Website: home-depot
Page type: newsletter-management
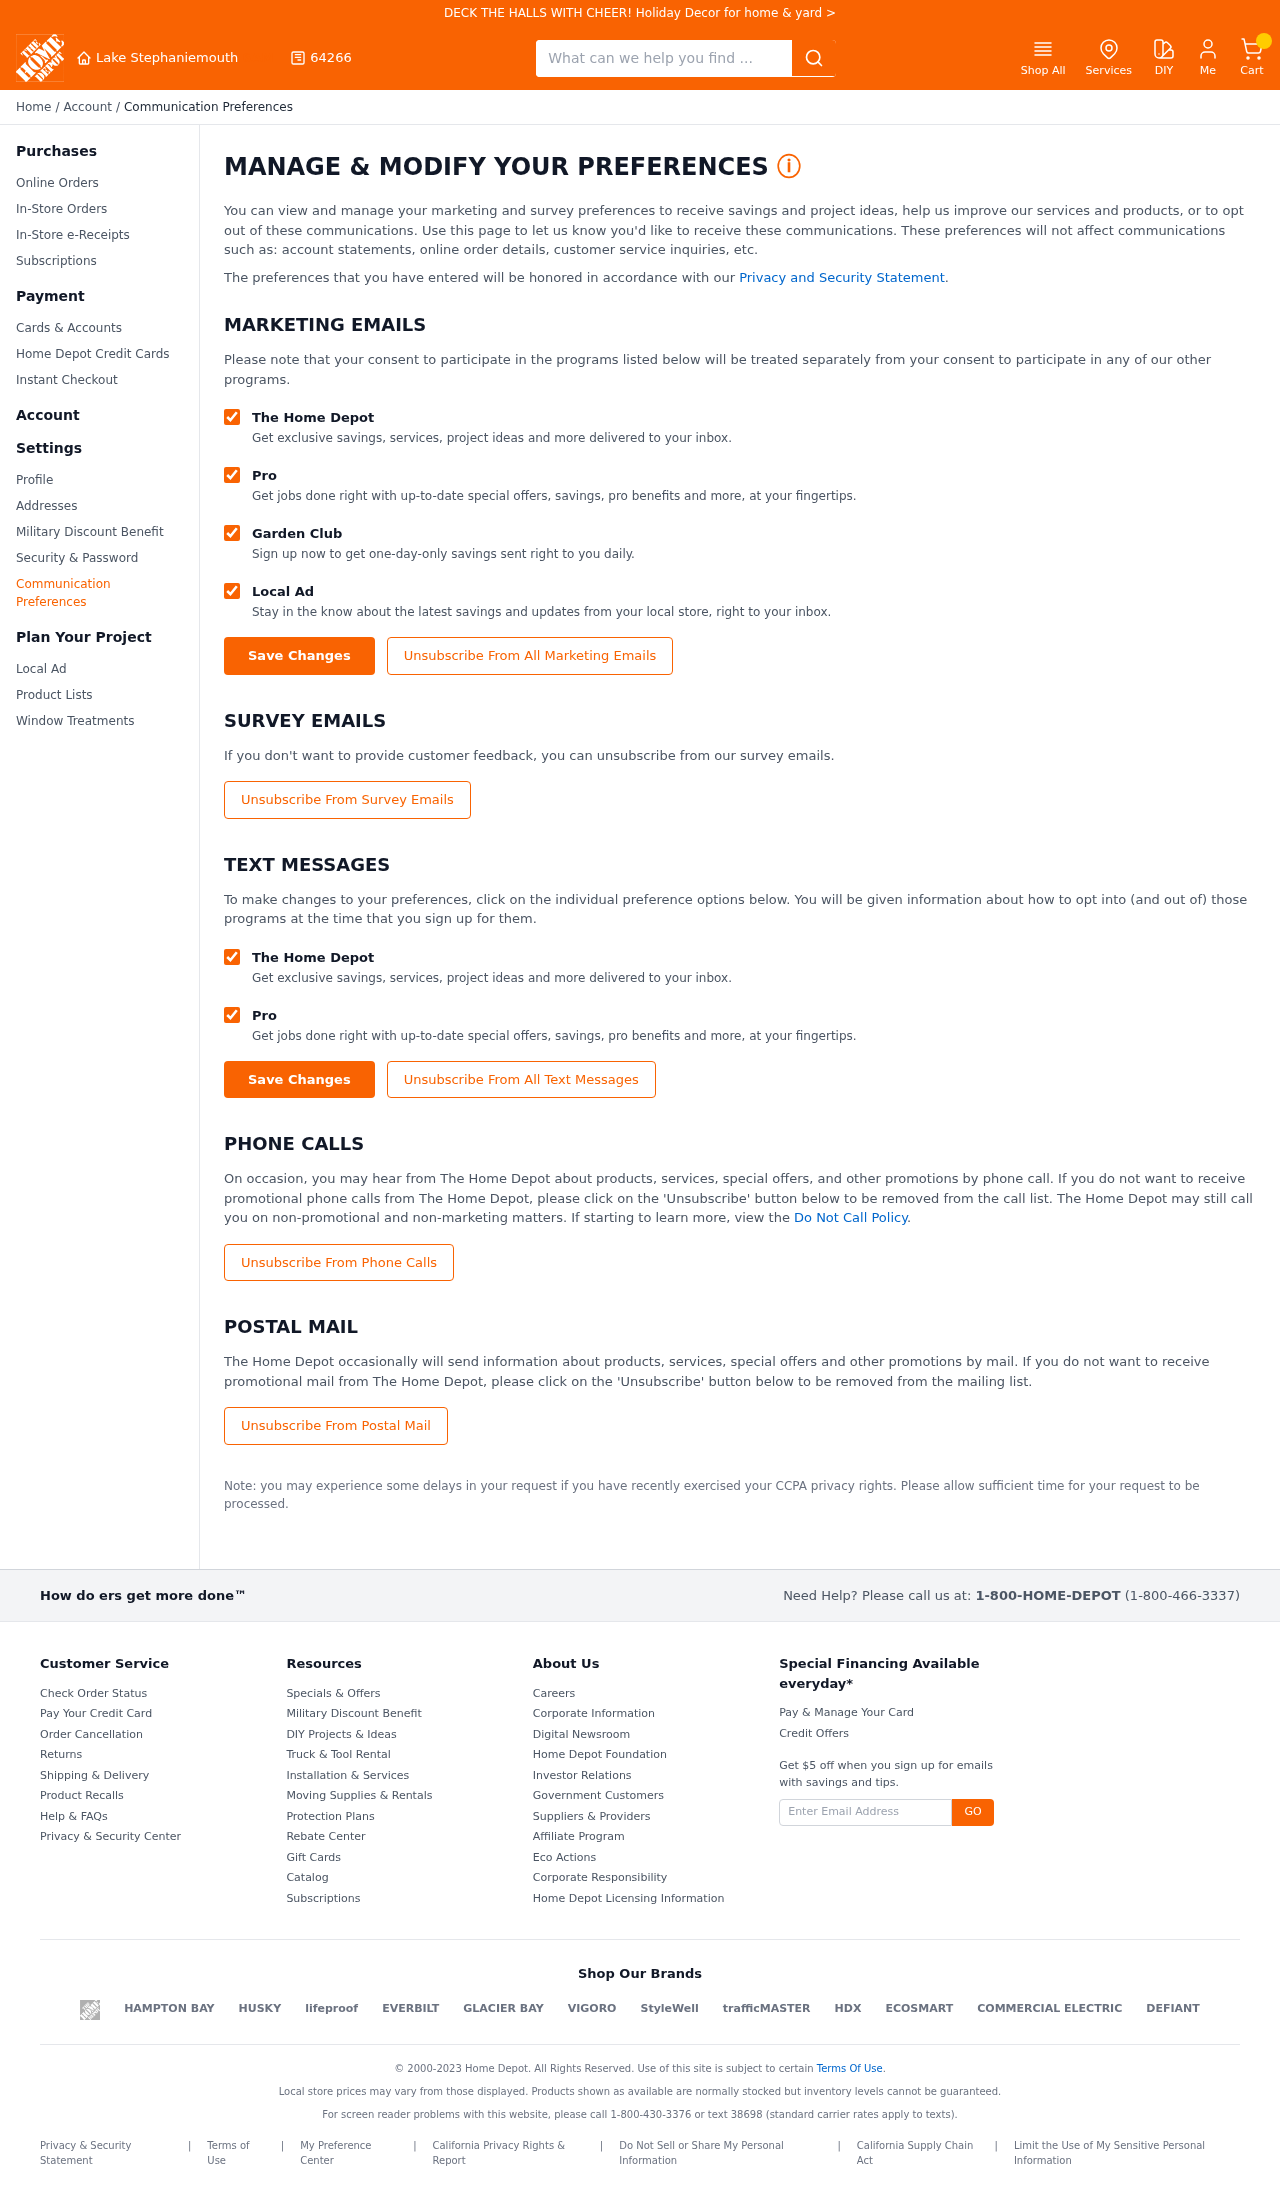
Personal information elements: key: PII_CITY
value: Lake Stephaniemouth
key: PII_POSTCODE
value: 64266
Search elements: key: HEADER_SEARCH
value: What can we help you find ...